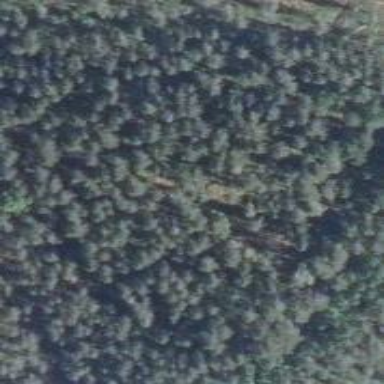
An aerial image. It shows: Woodland with needle-leaved trees.